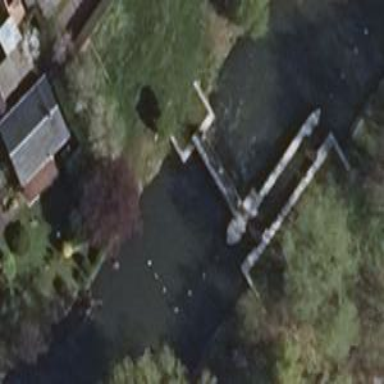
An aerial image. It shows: Lock gate on waterway.